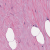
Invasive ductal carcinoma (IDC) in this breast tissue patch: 1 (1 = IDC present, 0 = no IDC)